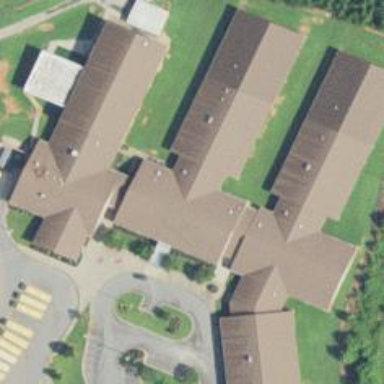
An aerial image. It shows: School building.